Question: I am trying to fit a function with multiple variables, my fit_function returns two values, and I need to find best parameters that fit for both values.
Here is the sample code
'''
import numpy as np
from scipy.optimize import curve_fit
# Fit function returns two values
def func(X, a, b, c):
x,y = X
val1 = np.log(a) + b*np.log(x) + c*np.log(y)
val2 = np.log(a)-4*val1/3
return (val1,val2)
# some artificially noisy data to fit
x = np.linspace(0.1,1.1,101)
y = np.linspace(1.,2., 101)
a, b, c = 10., 4., 6.
z ,v = func((x,y), a, b, c) * 1 + np.random.random(101) / 100
# initial guesses for a,b,c:
p0 = 8., 2., 7.
curve_fit(func, (x,y), (z,v), p0)
'''
It works fine with fitfunction of one return value, but it is not working with two. It gives : N=3 must not exceed M=2 error.
'''
if n > m:
raise TypeError('Improper input: N=%s must not exceed M=%s' % (n, m))
Improper input: N=3 must not exceed M=2
'''
I need to find parameters that minimize the residual between 'val1 - z' and 'val2- v' at the same time.
What I am missing here ?
This is how my input data looks like.

I need parameters that fits both z/x and v/x.
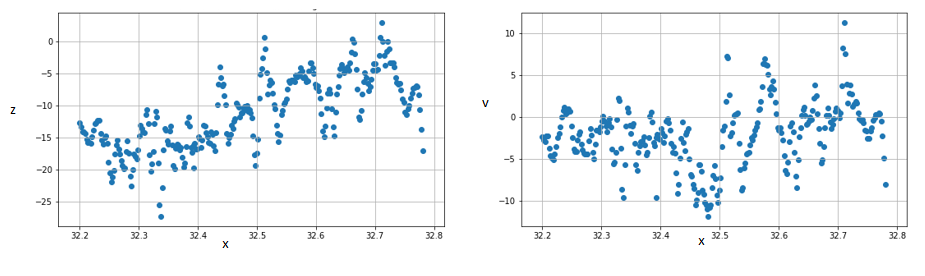
Answer: As observed by others, your function needs to return something with the shape of the input data, so you would need to change the output shape of your error function. Since 'scipy' does a least squares function, this is achieved by making your function return 'np.sqrt(val1 ** 2 + val2 ** 2)'.
However, for this type of problem I prefer to use a wrapper around 'scipy' which I wrote, to streamline this process of dealing with multiple components, called <URL>.
In 'symfit', this example problem would solved as follows:
'''
from symfit import parameters, variables, log, Fit, Model
import numpy as np
import matplotlib.pyplot as plt
x, y, z1, z2 = variables('x, y, z1, z2')
a, b, c = parameters('a, b, c')
z1_component = log(a) + b * log(x) + c * log(y)
model_dict = {
z1: z1_component,
z2: log(a) - 4 * z1_component/3
}
model = Model(model_dict)
print(model)
# Make example data
xdata = np.linspace(0.1, 1.1, 101)
ydata = np.linspace(1.0, 2.0, 101)
z1data, z2data = model(x=xdata, y=ydata, a=10., b=4., c=6.) + np.random.random(101)
# Define a Fit object for this model and data. Demand a > 0.
a.min = 0.0
fit = Fit(model_dict, x=xdata, y=ydata, z1=z1data, z2=z2data)
fit_result = fit.execute()
print(fit_result)
# Make a plot of the result
plt.scatter(xdata, z1data, s=1, color='blue')
plt.scatter(xdata, z2data, s=1, color='green')
plt.plot(xdata, model(x=xdata, y=ydata, **fit_result.params).z1, color='blue')
plt.plot(xdata, model(x=xdata, y=ydata, **fit_result.params).z2, color='green')
'''
Output:
'''
z1(x, y; a, b, c) = b*log(x) + c*log(y) + log(a)
z2(x, y; a, b, c) = -4*b*log(x)/3 - 4*c*log(y)/3 - log(a)/3
Parameter Value Standard Deviation
a 2.859766e+01 1.274881e+00
b 4.322182e+00 2.252947e-02
c 5.008192e+00 5.497656e-02
Fitting status message: b'CONVERGENCE: REL_REDUCTION_OF_F_<=_FACTR*EPSMCH'
Number of iterations: 23
Regression Coefficient: 0.9961974241602712
'''
<URL>